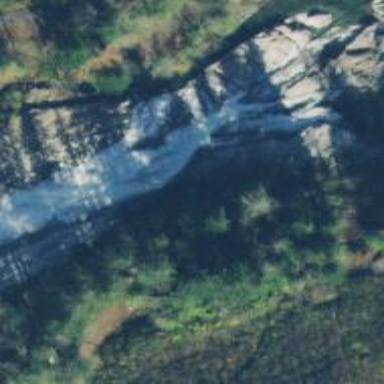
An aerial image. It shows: Attraction featuring mesmerizing waterfall.